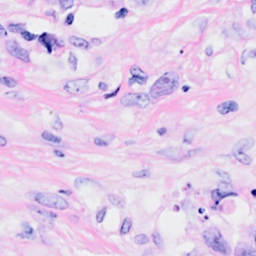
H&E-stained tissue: Breast